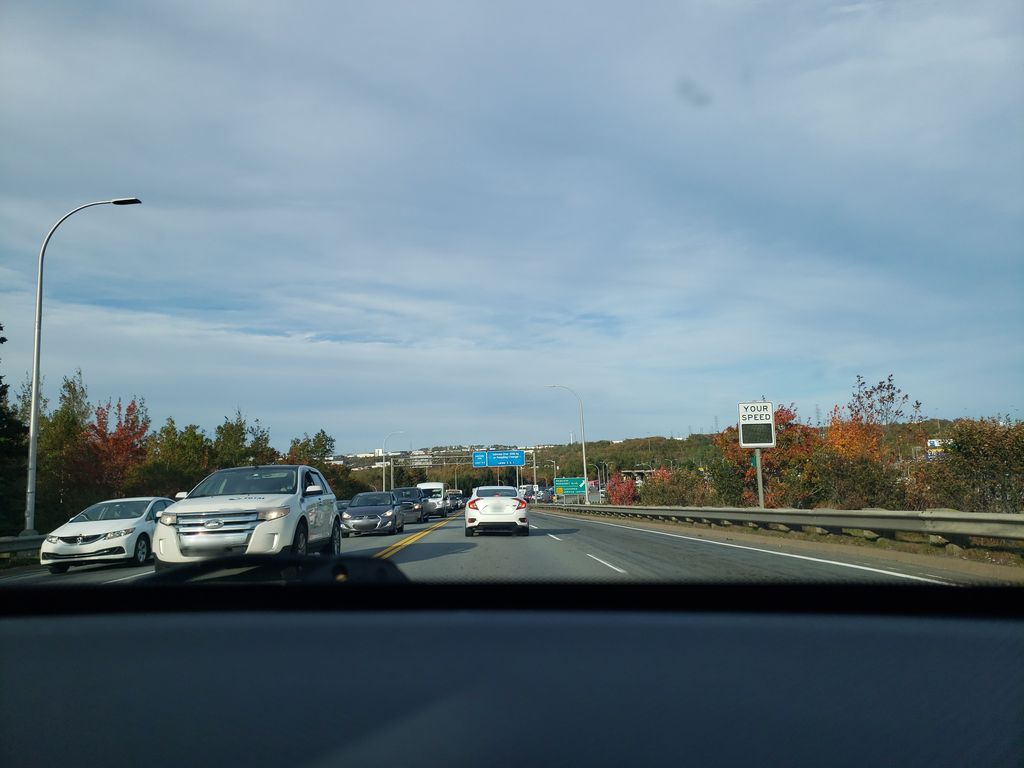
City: halifax